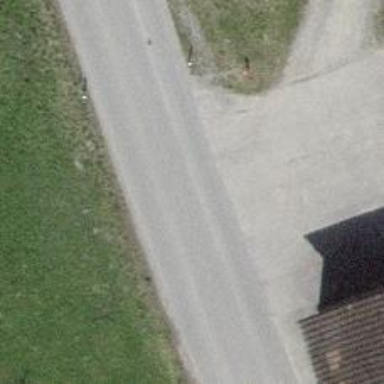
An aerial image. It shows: Tertiary road.